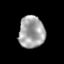
Tissue: prostate
Cell type: Myeloid cells
Senescence score: 0.3104
Nuclear area (px): 810
Mean DAPI intensity: 163.804